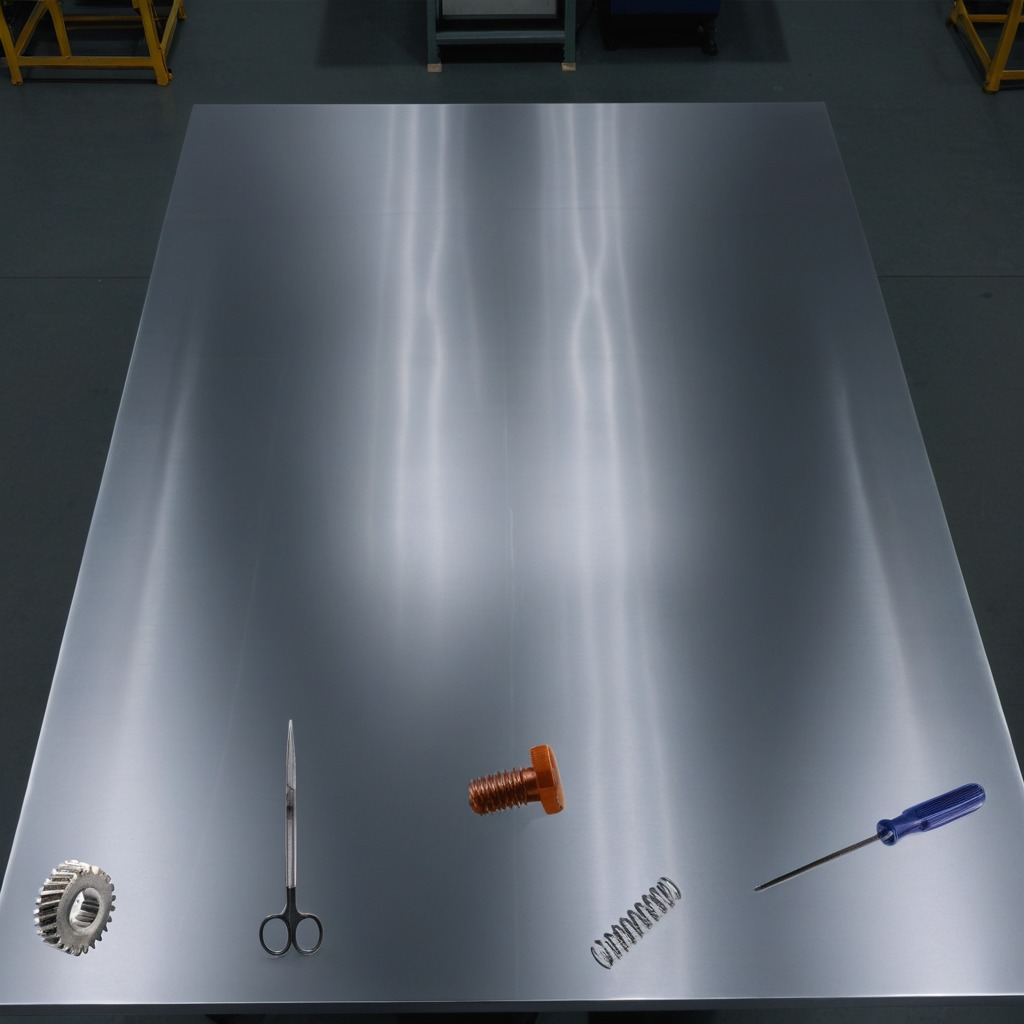
A metal gear with teeth, a metal machine screw, a coiled metal spring, a screwdriver, and a pair of scissors are lying on a clean empty table in the evening.